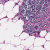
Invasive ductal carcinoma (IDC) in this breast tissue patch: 1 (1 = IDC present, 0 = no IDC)